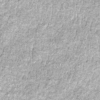
Label: not_dusty